Question: I have been successfully using a gradle project on Ubantu and wanted to set up same in Windows 7. I tried with Grade Milestone 3 and 7 but have always encountered error - "can not resolve target gradle project". Has any one else also come across it?

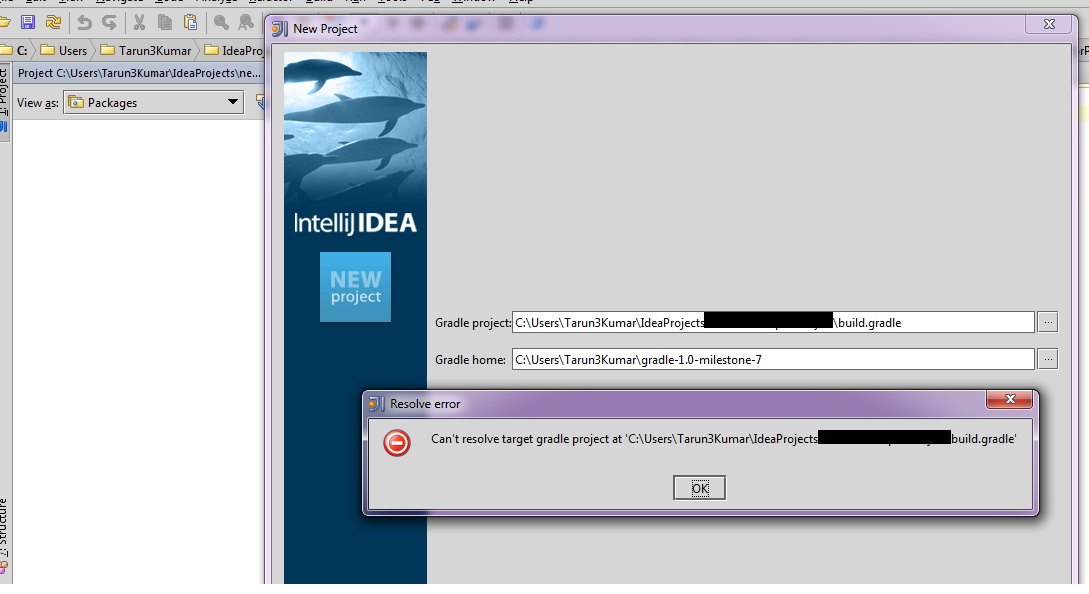
Answer: Try to configure the same Gradle home in 'Settings' | 'Gradle' | 'Gradle home' before creating the new project, <URL> with the New Project Gradle home setting being ignored.
<URL>.
If it still doesn't work, <URL> attached.